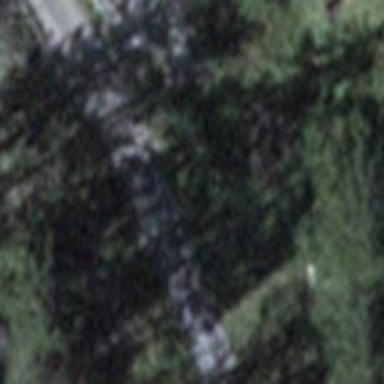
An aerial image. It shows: Bench.